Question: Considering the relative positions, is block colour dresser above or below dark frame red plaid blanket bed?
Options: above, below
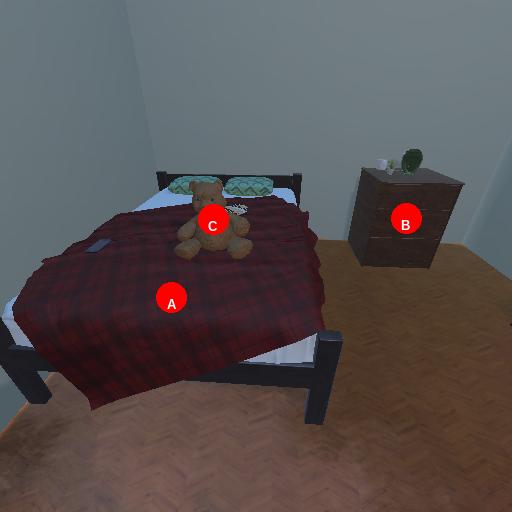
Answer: above